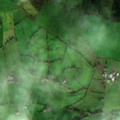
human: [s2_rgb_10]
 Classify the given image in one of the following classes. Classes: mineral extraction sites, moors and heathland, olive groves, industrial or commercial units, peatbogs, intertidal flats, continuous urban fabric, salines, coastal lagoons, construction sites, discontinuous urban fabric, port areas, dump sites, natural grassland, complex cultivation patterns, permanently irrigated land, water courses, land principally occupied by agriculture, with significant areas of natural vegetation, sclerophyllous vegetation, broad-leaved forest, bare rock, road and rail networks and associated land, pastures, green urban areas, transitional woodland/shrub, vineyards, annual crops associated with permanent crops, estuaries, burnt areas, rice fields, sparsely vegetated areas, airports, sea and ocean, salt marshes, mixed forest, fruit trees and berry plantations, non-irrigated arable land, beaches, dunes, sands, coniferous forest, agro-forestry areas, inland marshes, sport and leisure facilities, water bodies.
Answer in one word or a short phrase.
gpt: pastures